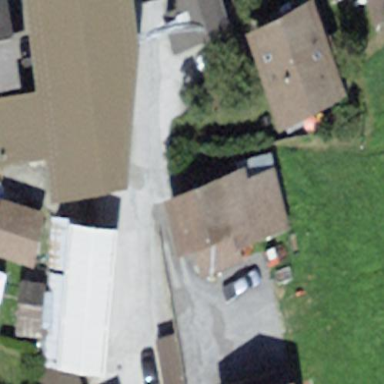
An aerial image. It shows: Simple house.